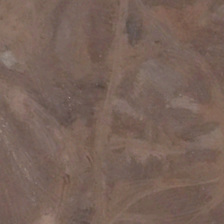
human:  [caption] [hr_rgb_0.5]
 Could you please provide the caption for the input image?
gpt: it is a piece of bareland .

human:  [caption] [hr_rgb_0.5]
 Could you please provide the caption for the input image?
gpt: it is a piece of bareland .

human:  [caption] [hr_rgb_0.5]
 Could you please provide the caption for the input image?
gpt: it is a piece of bareland .

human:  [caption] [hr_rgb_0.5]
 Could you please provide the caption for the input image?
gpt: it is a piece of bareland .

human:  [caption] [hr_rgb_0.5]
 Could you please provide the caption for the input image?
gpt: it is a piece of bareland .